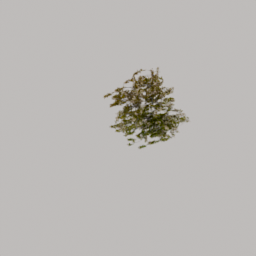
Label: nature